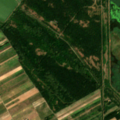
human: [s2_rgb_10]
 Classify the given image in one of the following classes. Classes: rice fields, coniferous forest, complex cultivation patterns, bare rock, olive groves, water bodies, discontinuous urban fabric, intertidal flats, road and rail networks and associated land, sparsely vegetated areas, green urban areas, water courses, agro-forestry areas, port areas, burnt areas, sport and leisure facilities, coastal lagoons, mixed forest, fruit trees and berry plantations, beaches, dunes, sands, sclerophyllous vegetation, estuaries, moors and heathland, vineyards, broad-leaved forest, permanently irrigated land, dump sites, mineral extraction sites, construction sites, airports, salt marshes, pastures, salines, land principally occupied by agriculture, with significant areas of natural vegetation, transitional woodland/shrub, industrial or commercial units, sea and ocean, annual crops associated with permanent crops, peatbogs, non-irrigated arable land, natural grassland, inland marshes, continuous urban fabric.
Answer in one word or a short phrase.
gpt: complex cultivation patterns, broad-leaved forest, transitional woodland/shrub, water bodies